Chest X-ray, AP view. Patient: 23 years old, sex F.
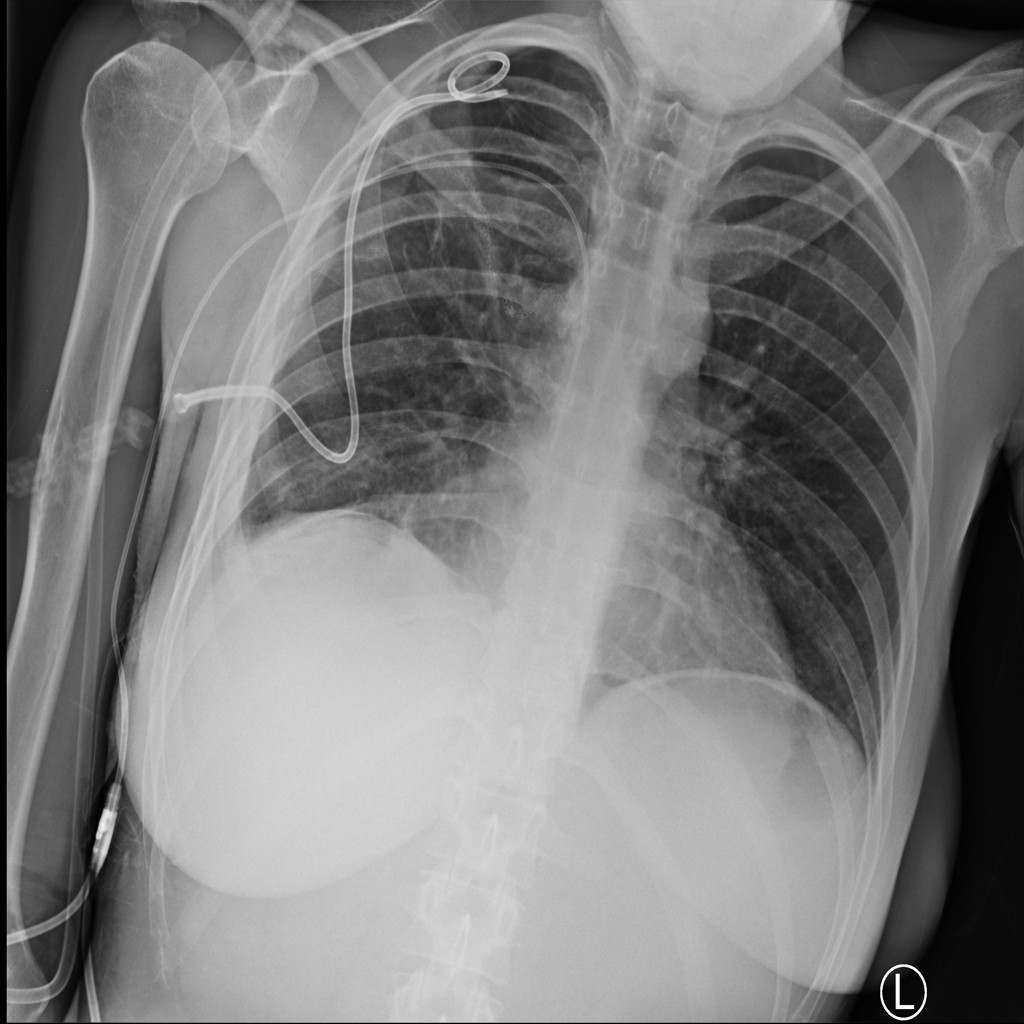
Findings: Atelectasis, Pneumothorax